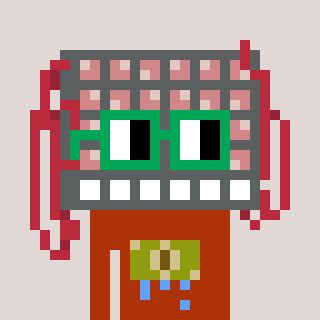
a pixel art character with square green glasses, a turing-shaped head and a hotbrown-colored body on a warm background